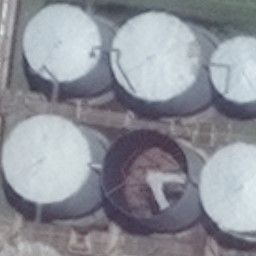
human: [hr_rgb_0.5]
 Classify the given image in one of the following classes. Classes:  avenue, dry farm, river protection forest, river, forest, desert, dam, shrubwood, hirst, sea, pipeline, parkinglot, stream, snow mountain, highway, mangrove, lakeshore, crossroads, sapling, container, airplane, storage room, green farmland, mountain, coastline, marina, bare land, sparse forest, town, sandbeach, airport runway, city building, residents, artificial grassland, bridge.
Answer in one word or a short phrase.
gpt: storage room